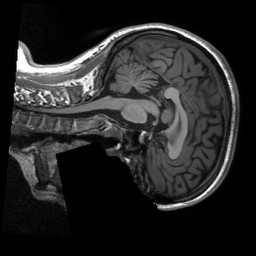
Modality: T1w
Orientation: sagittal
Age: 35
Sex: female
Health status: healthy
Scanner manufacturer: siemens
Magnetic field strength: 3 T
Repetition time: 2.3 s
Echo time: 0.00229 s